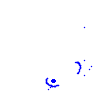
Particle: kaon